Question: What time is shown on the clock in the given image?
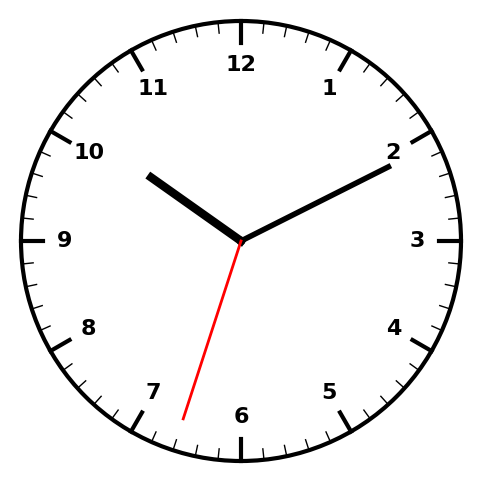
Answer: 10:10:33